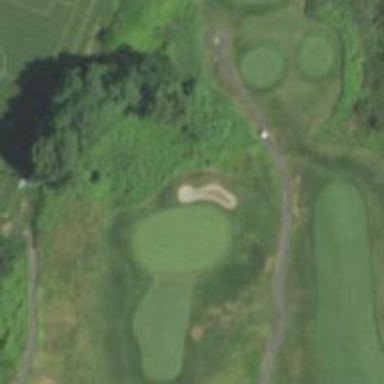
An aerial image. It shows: Golf hole.